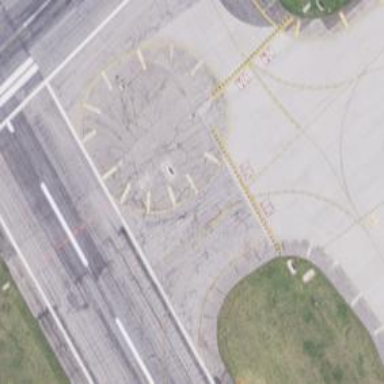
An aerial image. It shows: Asphalt taxiway in the airport.